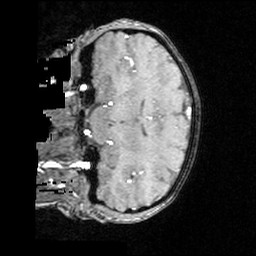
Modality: angio
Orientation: coronal
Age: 28
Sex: female
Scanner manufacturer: siemens
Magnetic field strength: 3 T
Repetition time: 0.025 s
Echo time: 0.00334 s